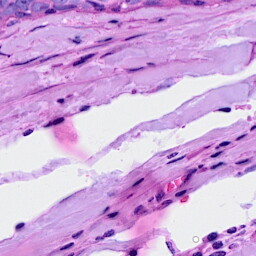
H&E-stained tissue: Breast